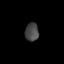
Tissue: lung
Cell type: Endothelial cells
Senescence score: 0.5449
Nuclear area (px): 242
Mean DAPI intensity: 70.074